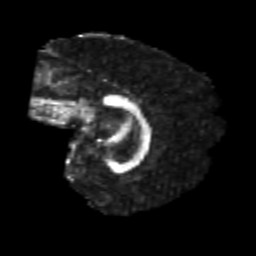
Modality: FA
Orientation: sagittal
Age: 23
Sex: male
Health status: healthy
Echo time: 0.074 s